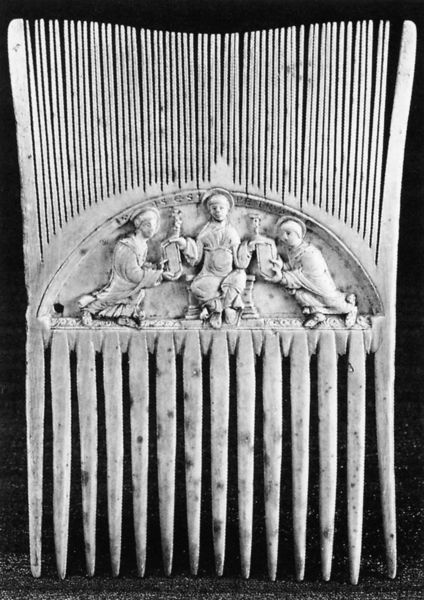
Titel: Liturgischer Kamm
Institution: Osnabrück, Domschatz
Schlagwörter: gott, grob, grau, drei, relief, bein, schrift, bogen, kamm, figuren, thron, fein, gravur, schnitzerei, zacken, heiligenschein, christus, religiös, heilige, sakral, elfenbein, gaben